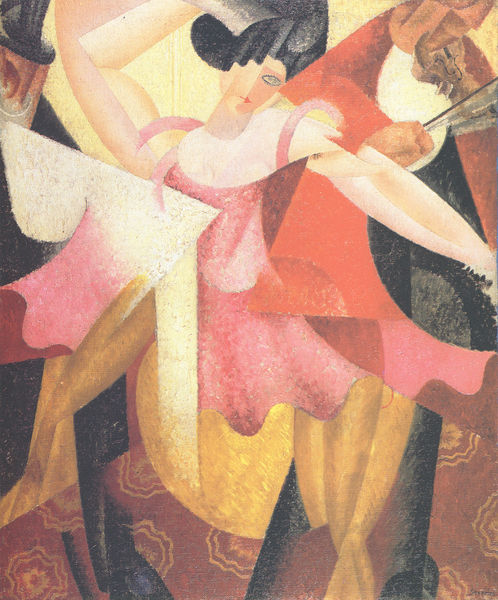
Titel: Danzatrice in un restaurant
Künstler: Gino Severini
Standort: Torino
Institution: (Privatsammlung)
Schlagwörter: mann, gelb, kubismus, bewegung, bunt, frau, kleid, schwarz, weiss, rose, rot, ball, fest, malerei, tanz, teppich, zylinder, arm, arme, auge, gold, musik, musiker, tänzerin, rosa, schwung, italien, moderne, abstrakt, baun, geige, geigenspieler, geiger, violine, picasso, drehung, pablo, pablo picasso, taktstock